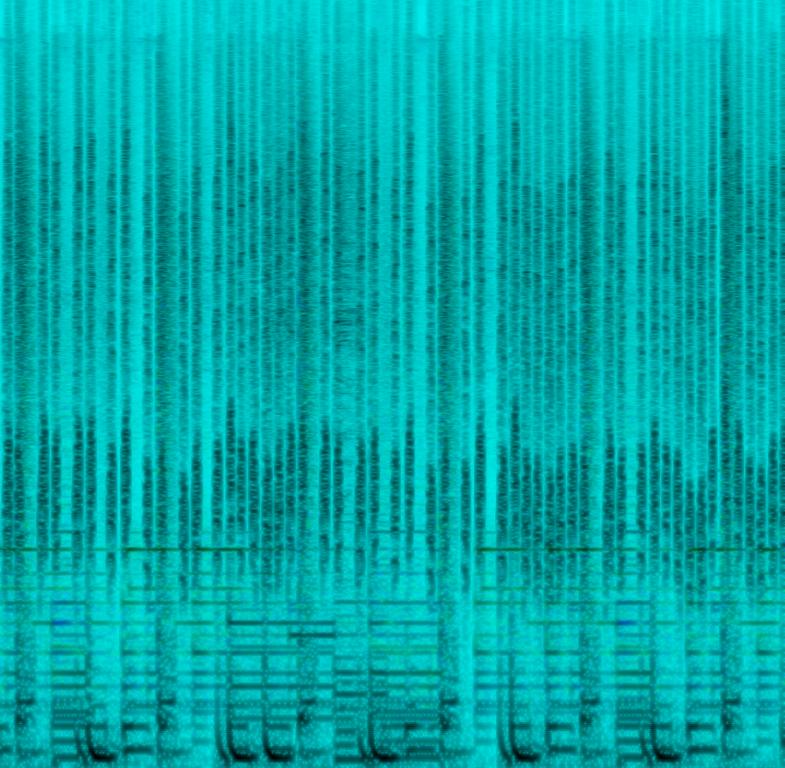
The song is an instrumental. The tempo is medium, with a dj creating vinyl scratch tones to a steady drumming rhythm, groovy bass line and a keyboard accompaniment. The song is youthful and groovy. The song is a techno dance rhythm.